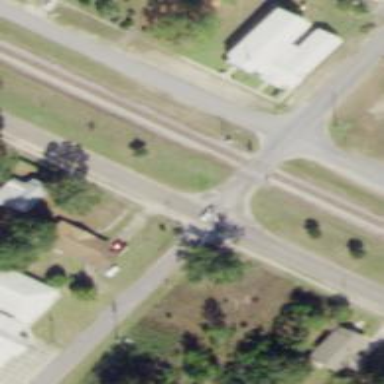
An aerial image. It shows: Level crossing on the railway with lights.